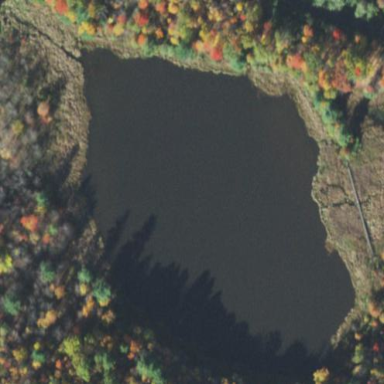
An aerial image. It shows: Peaceful pond surrounded by nature.